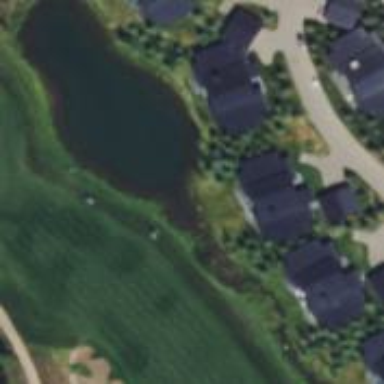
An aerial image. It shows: Peaceful pond surrounded by nature.